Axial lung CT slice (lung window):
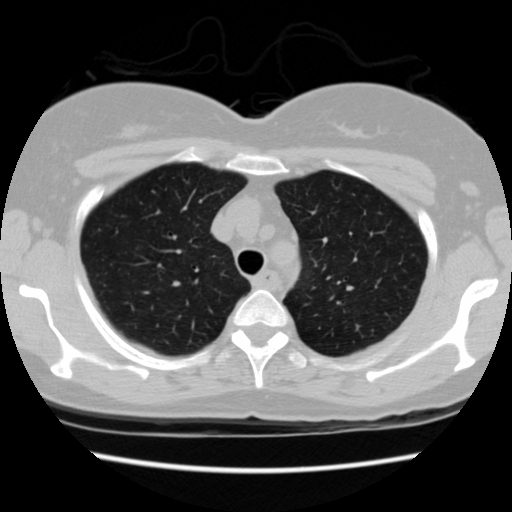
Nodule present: no